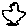
Label: bird